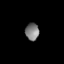
Tissue: lung
Cell type: Epithelial cells
Senescence score: 0.1963
Nuclear area (px): 231
Mean DAPI intensity: 124.043